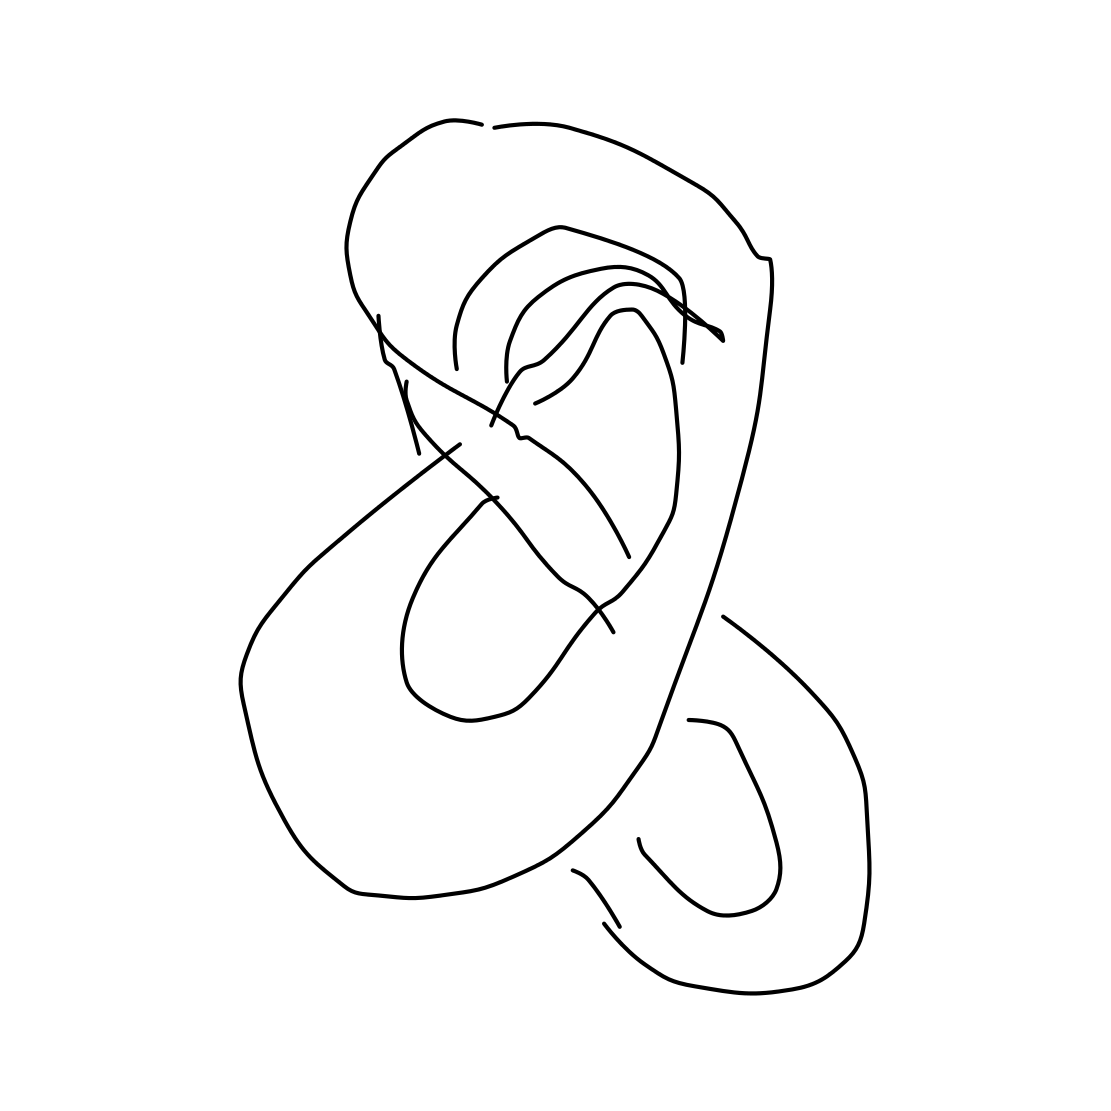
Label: pretzel